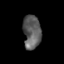
Tissue: skin
Cell type: Epithelial cells
Senescence score: 0.2527
Nuclear area (px): 589
Mean DAPI intensity: 92.881